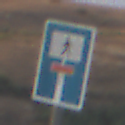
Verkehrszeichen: SackgasseFussgaengerDurchlaessig
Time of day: SunriseSunset
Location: Outdoor (Nature)
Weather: PartlyCloudy
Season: NotSpecified
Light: Natural